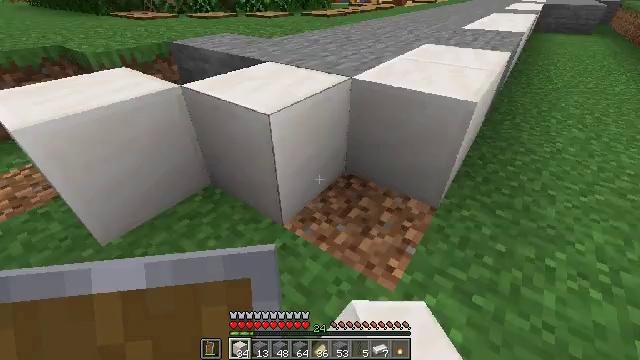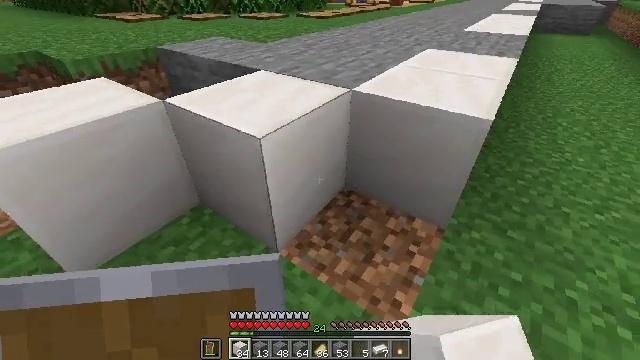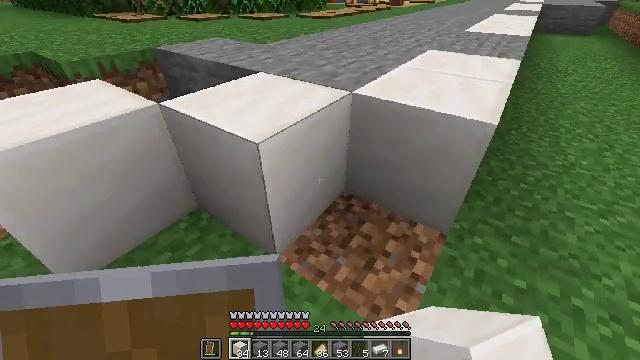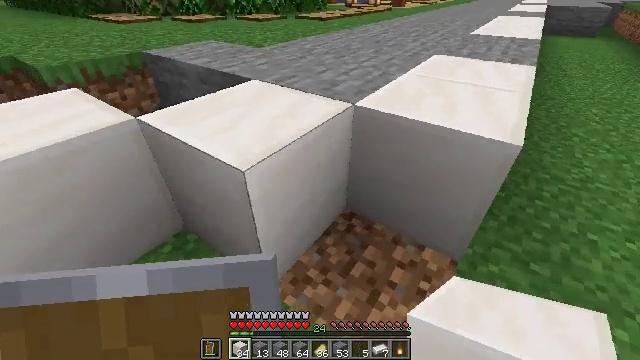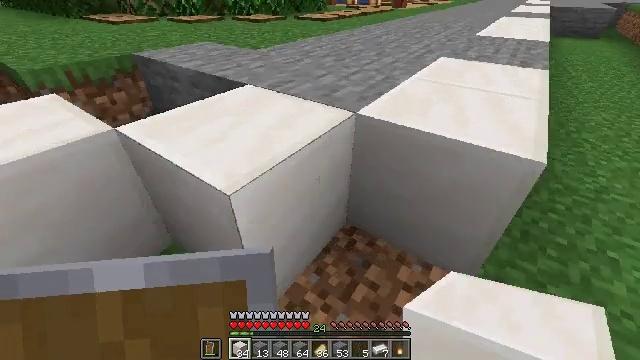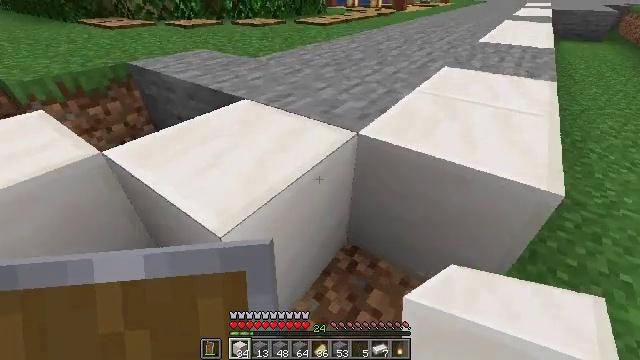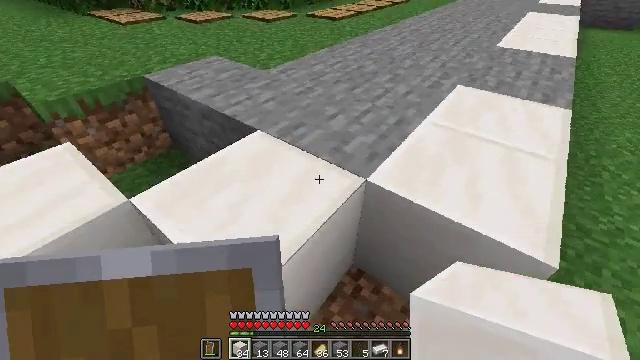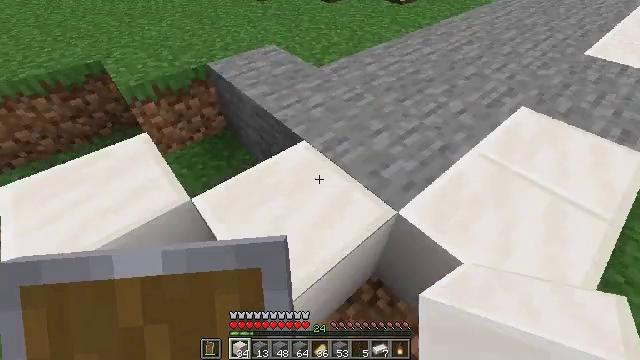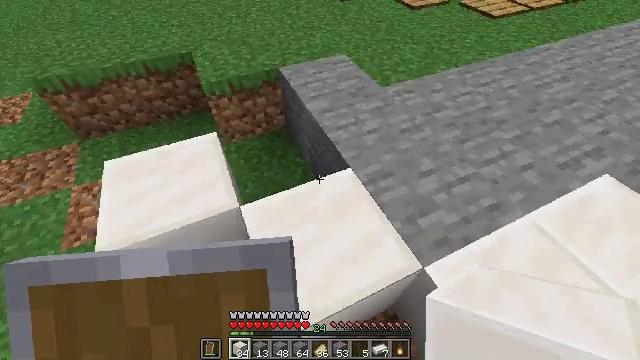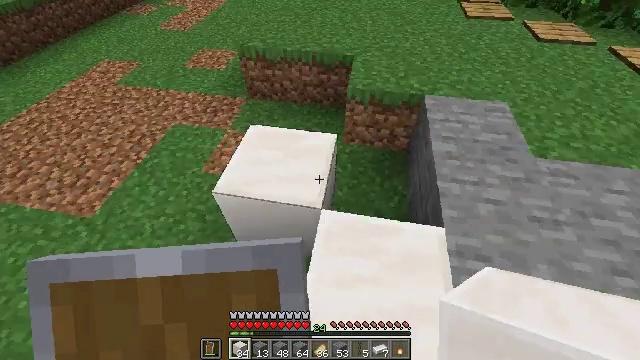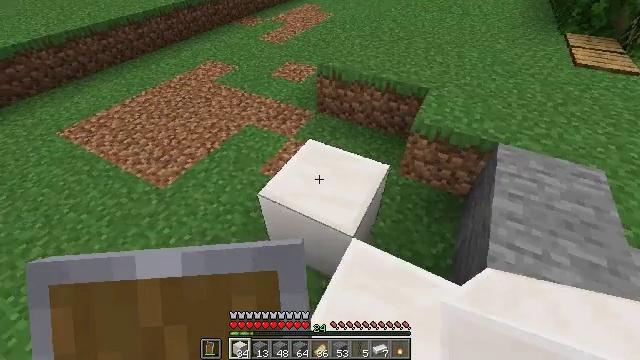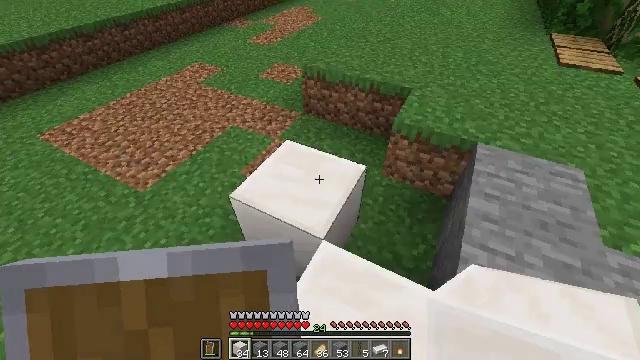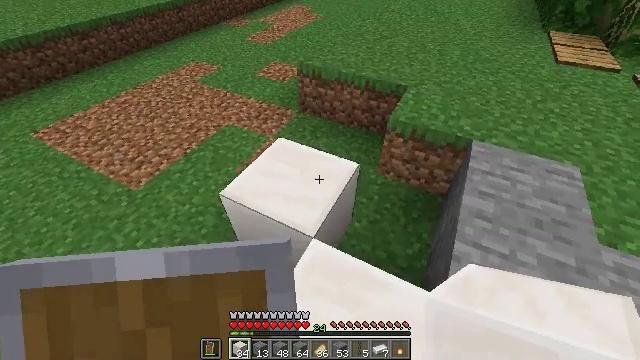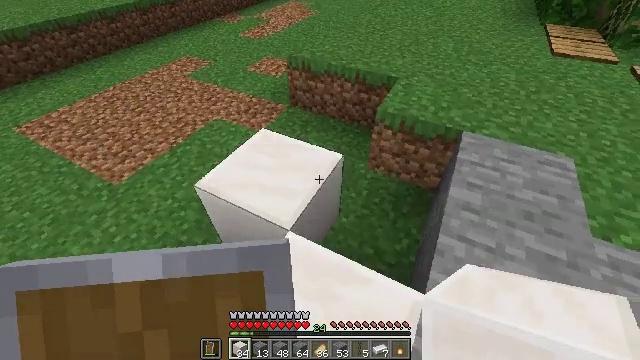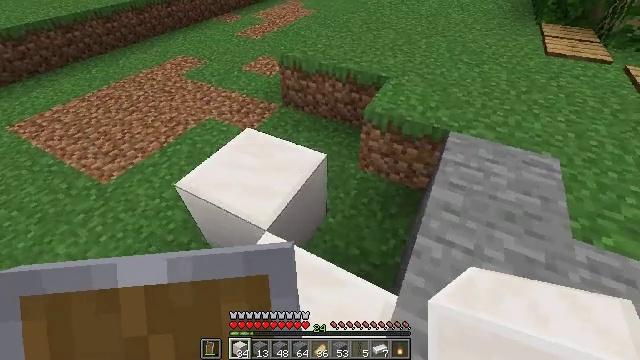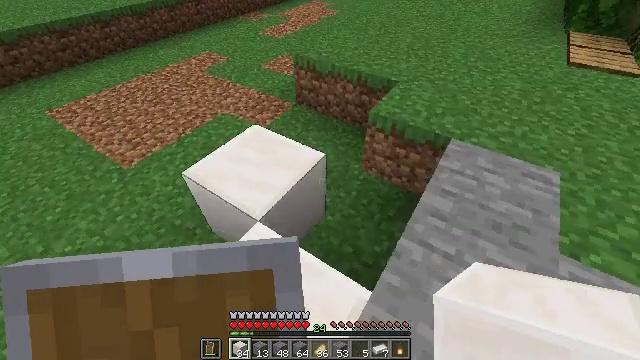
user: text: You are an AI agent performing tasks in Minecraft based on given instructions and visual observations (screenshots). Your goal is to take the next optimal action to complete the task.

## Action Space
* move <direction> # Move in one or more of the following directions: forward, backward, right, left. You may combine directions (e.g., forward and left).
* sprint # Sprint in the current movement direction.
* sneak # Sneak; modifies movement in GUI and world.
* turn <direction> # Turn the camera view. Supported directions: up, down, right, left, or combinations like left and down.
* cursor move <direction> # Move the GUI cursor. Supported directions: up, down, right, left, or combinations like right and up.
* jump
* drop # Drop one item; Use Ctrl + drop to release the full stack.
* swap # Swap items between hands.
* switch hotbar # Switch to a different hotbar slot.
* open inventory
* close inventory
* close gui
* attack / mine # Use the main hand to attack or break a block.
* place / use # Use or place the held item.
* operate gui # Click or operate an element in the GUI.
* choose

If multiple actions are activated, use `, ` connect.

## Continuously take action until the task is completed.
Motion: motion action
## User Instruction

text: Mine the quartz block for materials.
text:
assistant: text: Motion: move forward
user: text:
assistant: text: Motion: move forward
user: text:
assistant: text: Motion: move forward
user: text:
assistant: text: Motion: move forward
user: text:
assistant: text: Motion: move forward, jump
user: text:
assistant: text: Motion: move forward, turn left and down, jump
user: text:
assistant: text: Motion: move forward, turn left and down, jump
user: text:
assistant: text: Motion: move forward and move right, turn left and down, jump
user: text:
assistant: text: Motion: move forward and move right, turn left, jump
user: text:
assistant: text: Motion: move right, turn left and up, jump
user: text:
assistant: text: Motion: move right, jump
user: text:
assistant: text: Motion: move right, jump
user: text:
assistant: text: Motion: move right, jump
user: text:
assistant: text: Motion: move back and move right, jump
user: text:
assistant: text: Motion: move back and move right, turn left, jump
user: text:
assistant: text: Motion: move back and move right, turn left, jump
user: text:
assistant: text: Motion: move back, turn left, jump
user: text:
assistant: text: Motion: move back, jump
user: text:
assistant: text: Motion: move back
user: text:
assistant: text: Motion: move back
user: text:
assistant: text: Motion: move back, turn left
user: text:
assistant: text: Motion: turn left
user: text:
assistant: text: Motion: turn left and down
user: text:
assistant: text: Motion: no_op
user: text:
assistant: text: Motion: turn right and up
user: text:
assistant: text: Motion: move back
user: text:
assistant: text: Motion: move back
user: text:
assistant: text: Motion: move back
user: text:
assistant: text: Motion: move back, turn left
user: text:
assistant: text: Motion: move back